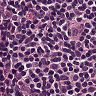
Metastatic tissue present: no